Interaction volume radius: 5 \u00c5
Interaction volume height: 15 \u00c5
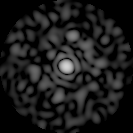
Disorder parameter: 0.879